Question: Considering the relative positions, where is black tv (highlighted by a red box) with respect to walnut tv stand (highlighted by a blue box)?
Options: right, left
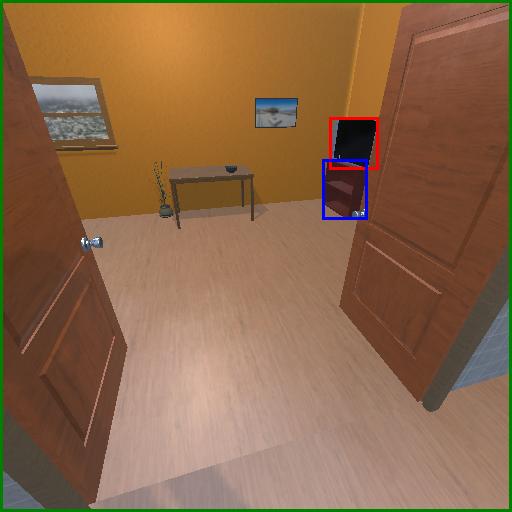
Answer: right